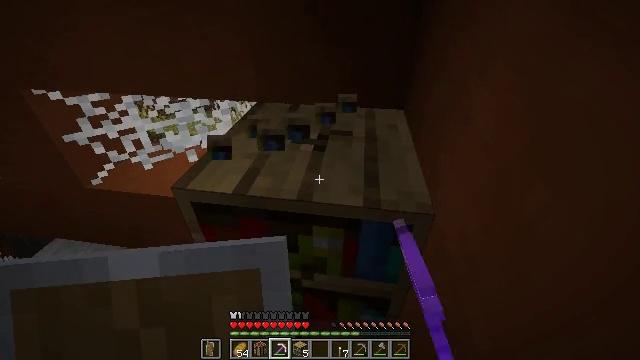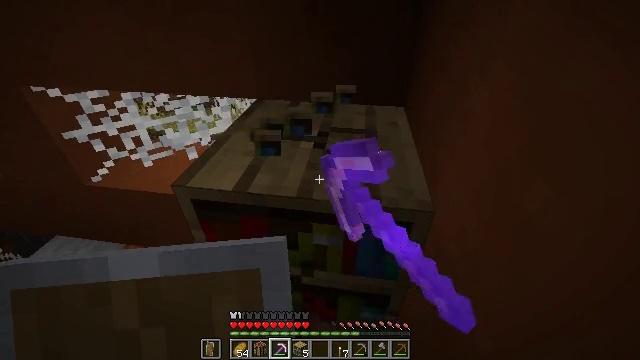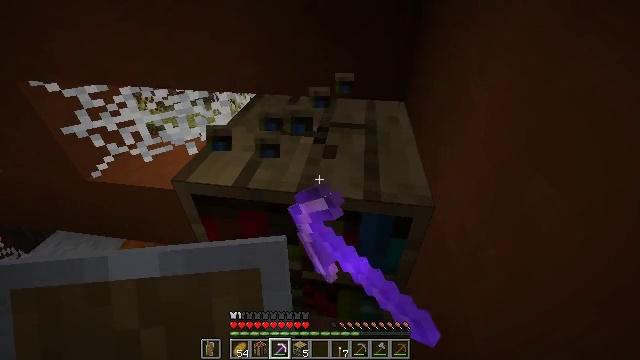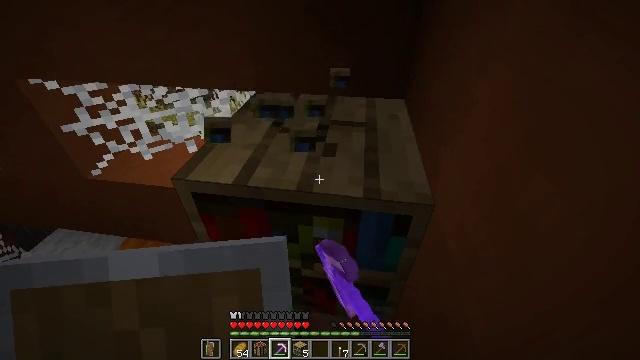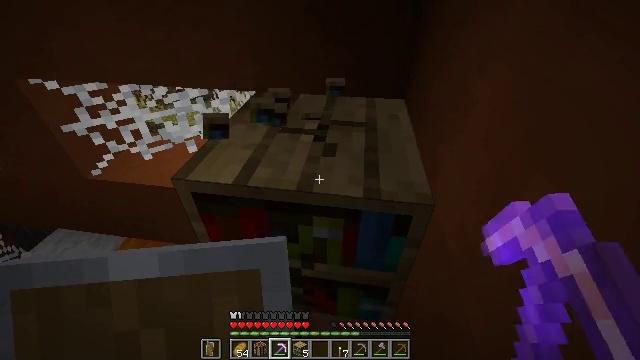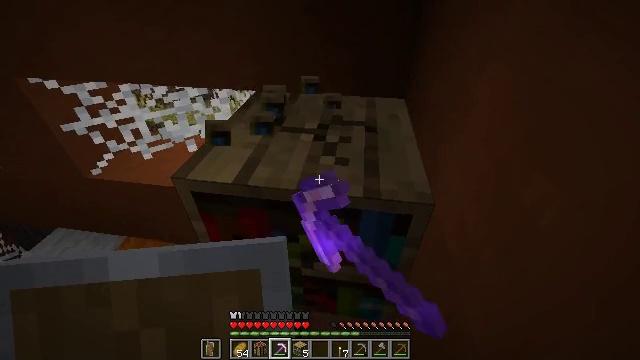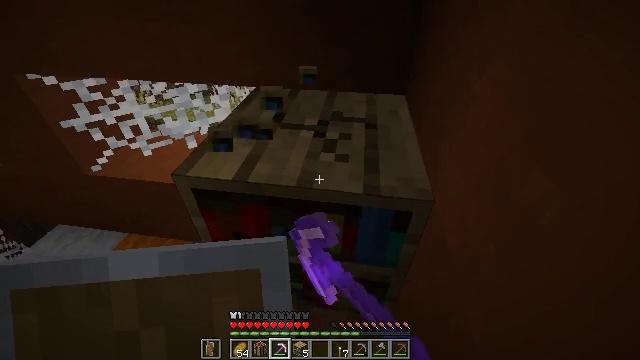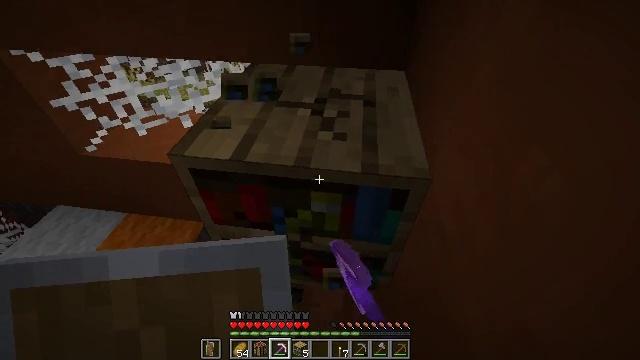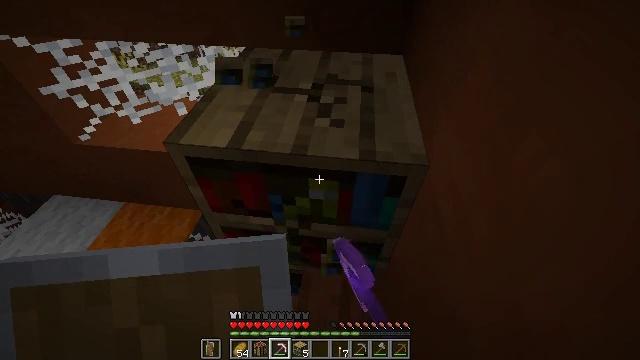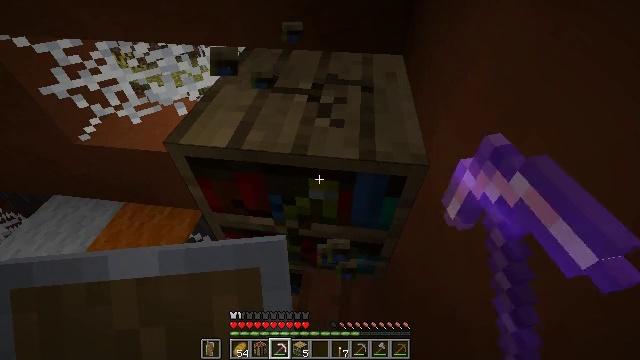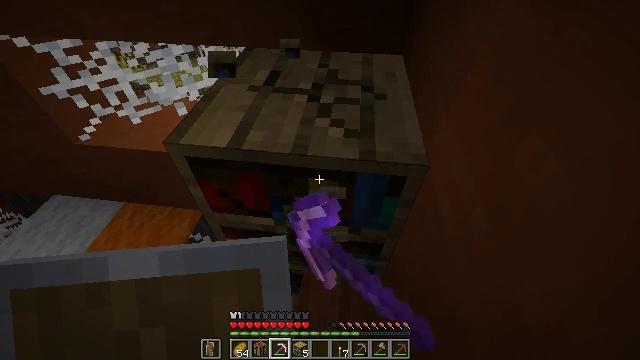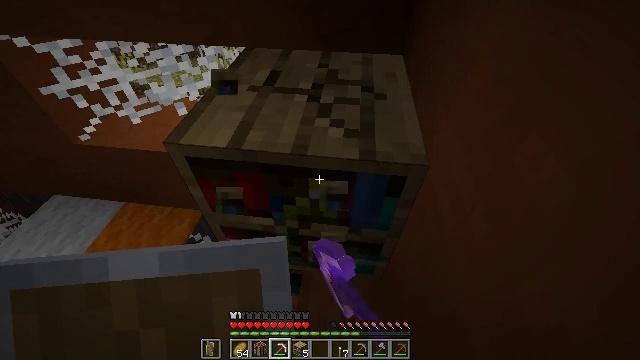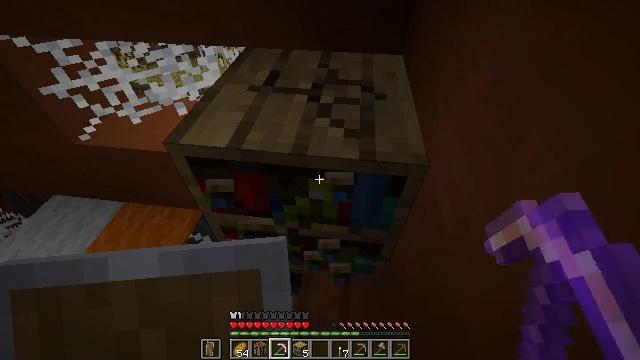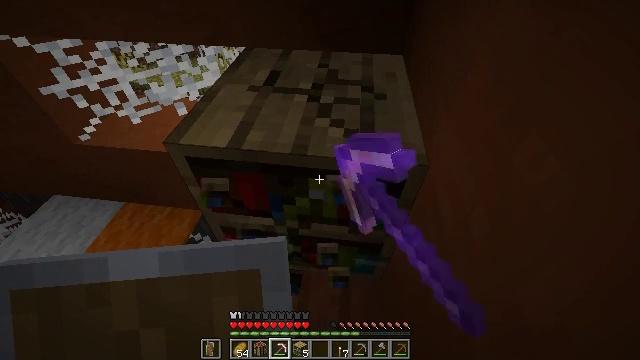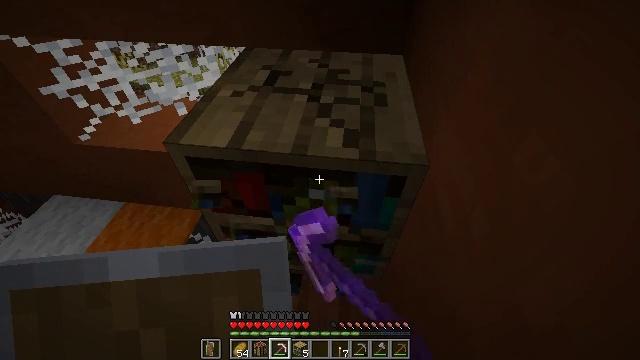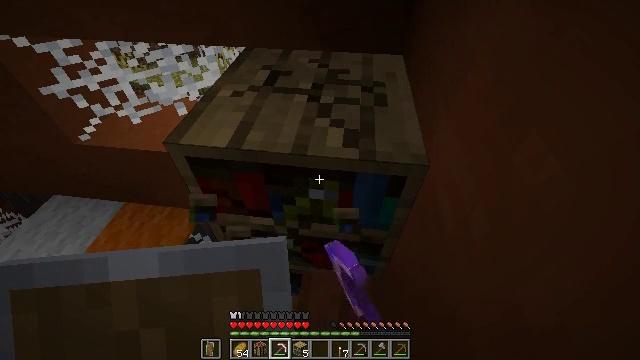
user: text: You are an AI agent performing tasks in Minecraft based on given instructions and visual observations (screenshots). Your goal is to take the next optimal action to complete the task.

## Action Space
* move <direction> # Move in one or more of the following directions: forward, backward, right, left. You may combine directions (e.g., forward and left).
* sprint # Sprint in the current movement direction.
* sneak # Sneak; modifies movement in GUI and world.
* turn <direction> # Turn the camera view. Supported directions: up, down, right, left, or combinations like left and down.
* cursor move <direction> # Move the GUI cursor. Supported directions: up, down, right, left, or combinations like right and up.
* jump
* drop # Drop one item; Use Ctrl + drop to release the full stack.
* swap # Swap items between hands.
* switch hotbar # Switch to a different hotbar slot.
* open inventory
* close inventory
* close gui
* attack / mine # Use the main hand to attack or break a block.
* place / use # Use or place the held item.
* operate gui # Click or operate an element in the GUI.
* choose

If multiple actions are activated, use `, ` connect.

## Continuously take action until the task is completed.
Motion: motion action
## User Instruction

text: Break the bookshelf for books.
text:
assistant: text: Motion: attack / mine
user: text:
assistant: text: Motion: turn down, attack / mine
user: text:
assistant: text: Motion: attack / mine
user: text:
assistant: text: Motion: attack / mine
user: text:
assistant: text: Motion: attack / mine
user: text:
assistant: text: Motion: attack / mine
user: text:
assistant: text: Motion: turn down, attack / mine
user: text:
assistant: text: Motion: turn down, attack / mine
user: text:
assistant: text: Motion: attack / mine
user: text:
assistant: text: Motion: attack / mine
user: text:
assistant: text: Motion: attack / mine
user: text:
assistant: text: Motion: attack / mine
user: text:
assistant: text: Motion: attack / mine
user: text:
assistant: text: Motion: attack / mine
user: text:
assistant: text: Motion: attack / mine
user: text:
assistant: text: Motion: attack / mine
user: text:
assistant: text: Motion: attack / mine
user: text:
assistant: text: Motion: attack / mine
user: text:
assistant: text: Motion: attack / mine
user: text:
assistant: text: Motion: attack / mine
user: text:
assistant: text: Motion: attack / mine
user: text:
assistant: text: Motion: attack / mine
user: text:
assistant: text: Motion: attack / mine
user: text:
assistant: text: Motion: attack / mine
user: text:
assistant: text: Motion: attack / mine
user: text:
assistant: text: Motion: attack / mine
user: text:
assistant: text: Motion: attack / mine
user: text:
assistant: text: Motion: attack / mine
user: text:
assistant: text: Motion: attack / mine
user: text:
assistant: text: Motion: attack / mine